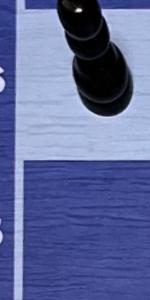
Label: Empty